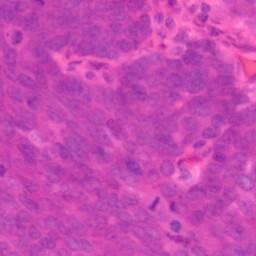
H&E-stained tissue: Colon